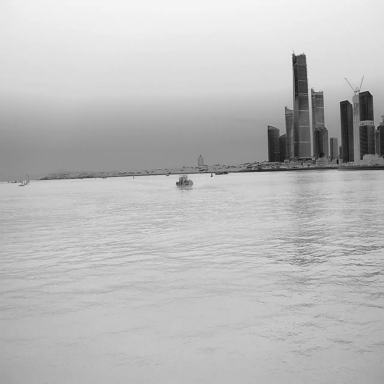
There are five objects shown in the infrared image, including a container_ship, two bulk_carriers, and two sailboats.